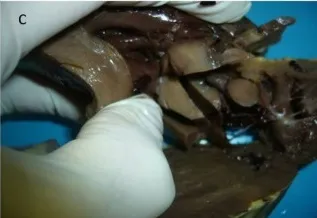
After removing the clot, a papillary multiple lesion was found, the base of which was in the wall of the ventricle (C,D).
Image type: medical_photograph (other_medical_photograph)